Question: I have an object which looks like this:

When I try to rotate it using '[INSTANCENAME].rotation += 10;'
it still rotates around the middle of the object. Am I doing something wrong?
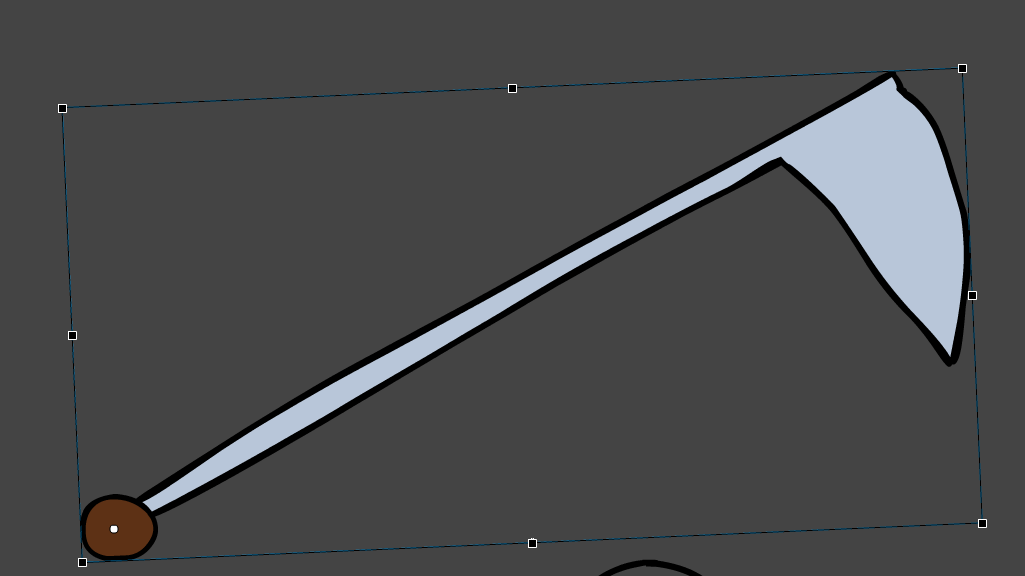
Answer: I've done a little research, and apparently there is no direct way to change the pivot point programmatically, AFAIK. Rather odd, seeing as you can change it in the Flash Pro IDE. (For those reading, the pivot point is NOT the same as the registration point.)
[EDIT: Thinking more about it, I don't think the pivot point actually "exists", at least in the context of a programmable property. It only exists in the context of some tools in the Flash IDE.]
You will need to place your object ALONE inside another object, so that the desired pivot point of the inner object is over the center of the outer object. Then, rotate the outer object.
You can later control your object's "pivot point" by changing the position of the inner object.
Since the outer object's center moves depending on its size, and the position of the inner object determines the size of the outer object, you'd need to apply some math. The x position of the inner object would need to be equal to the distance from the desired pivot point on the inner object to the far right edge of that inner object. The same concept applies to the y position.
This can be accomplished both in the IDE directly, or through code, whichever you choose.
An example of code to change this dynamically. This function is inside the outer object. (You can get pivotX and pivotY off an event listener, if you want.) [Sorry, the code is untested.]
'''
function newPivot(int pivotX, int pivotY):void
{
inner.x = inner.width - pivotX;
inner.y = inner.height - pivotY;
}
'''
I hope that solves your problem!